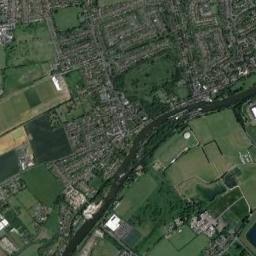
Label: river